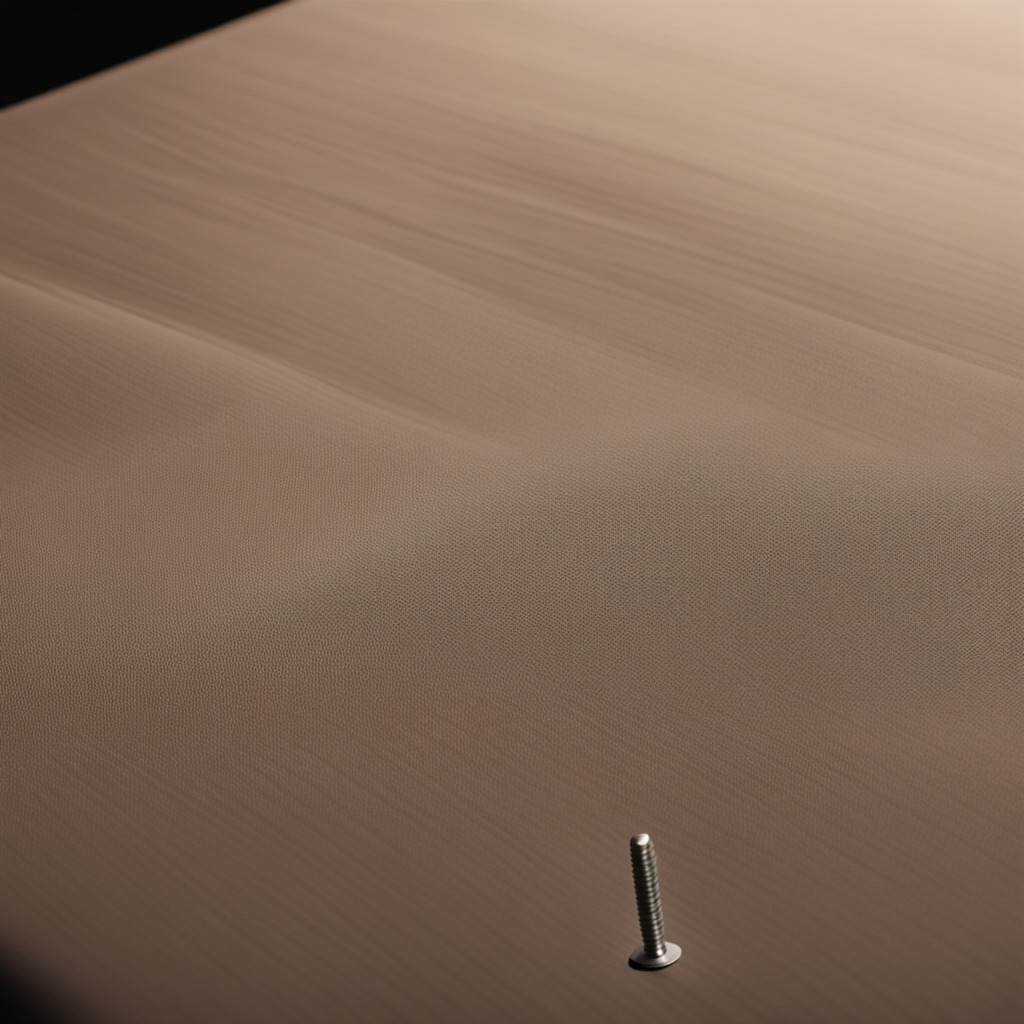
A metal screw is lying on the wooden table.